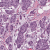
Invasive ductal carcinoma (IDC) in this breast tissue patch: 1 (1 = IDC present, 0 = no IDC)